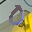
Label: 0